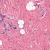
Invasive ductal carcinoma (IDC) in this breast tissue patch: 0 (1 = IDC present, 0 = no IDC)